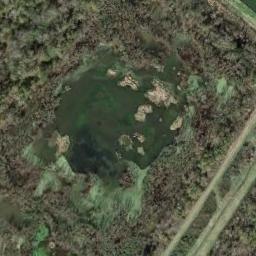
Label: wetland